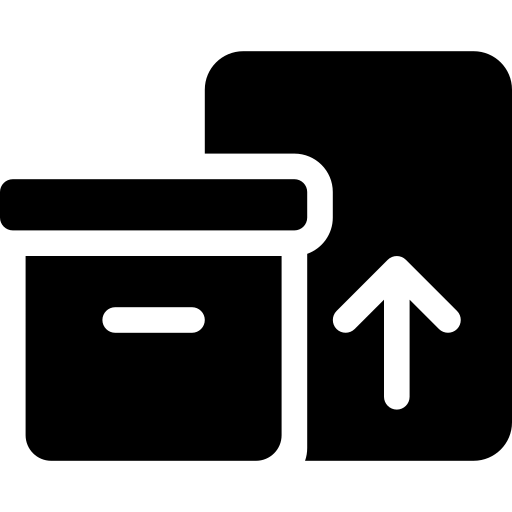
Tags: icon, FontAwesome, fa-icon, solid, boxes, packing